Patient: sex F, age 60
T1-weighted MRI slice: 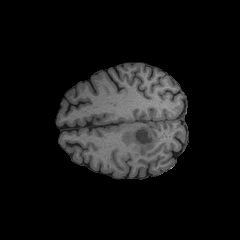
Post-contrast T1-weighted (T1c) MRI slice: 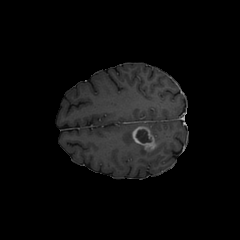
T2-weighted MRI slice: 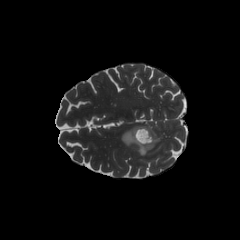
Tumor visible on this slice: yes
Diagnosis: Glioblastoma, IDH-wildtype
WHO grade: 4